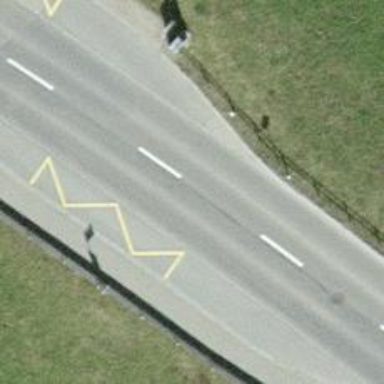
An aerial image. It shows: Secondary road with asphalt surface.